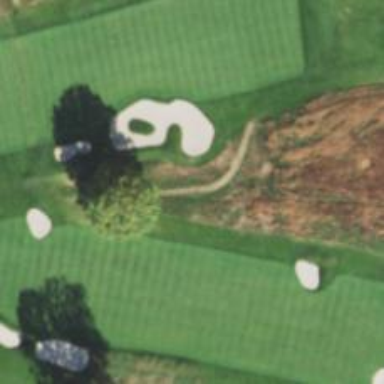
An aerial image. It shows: Service road used as golf cart path.